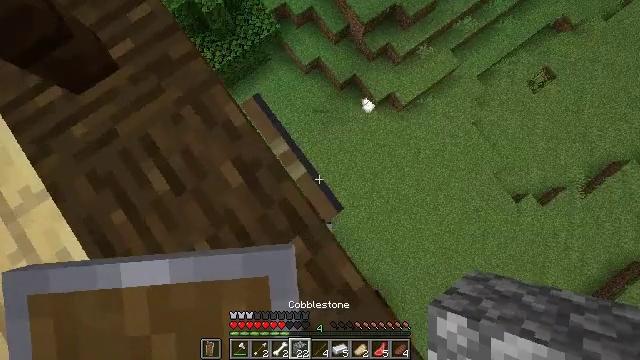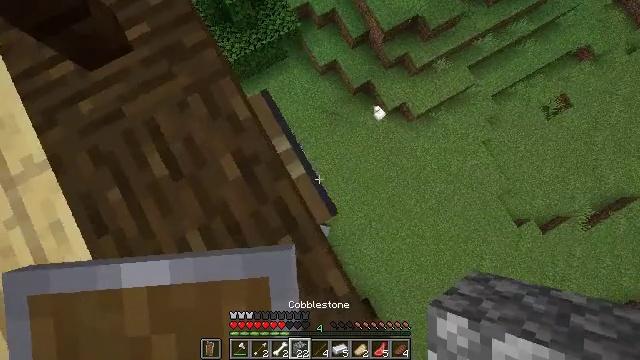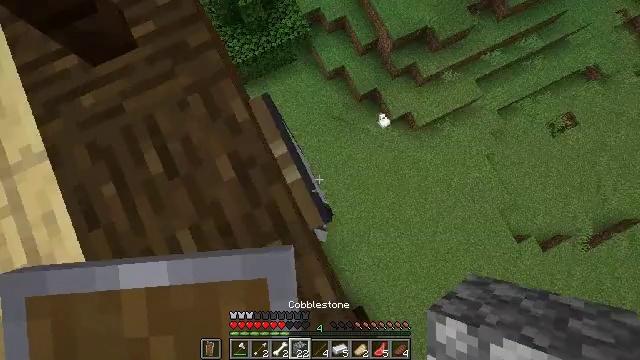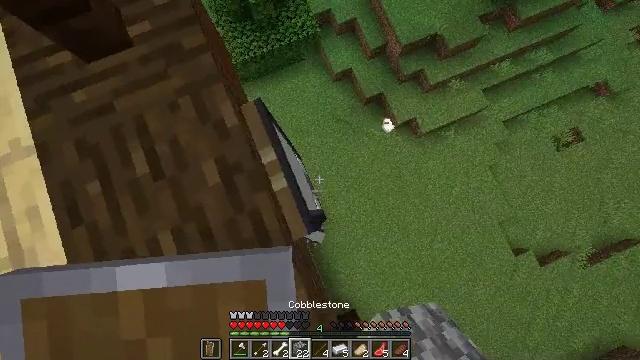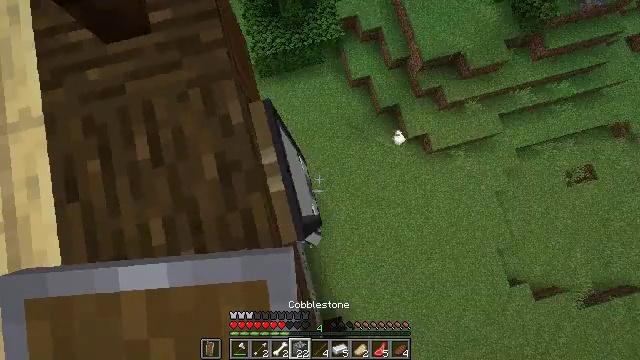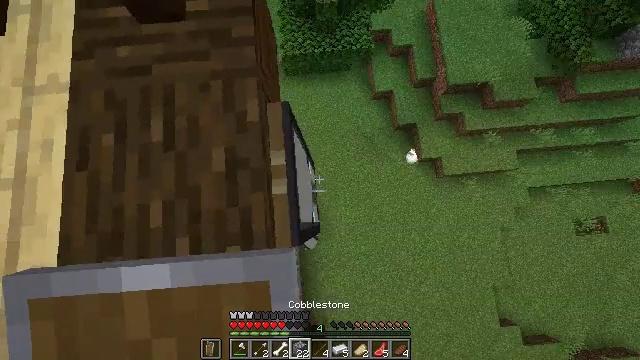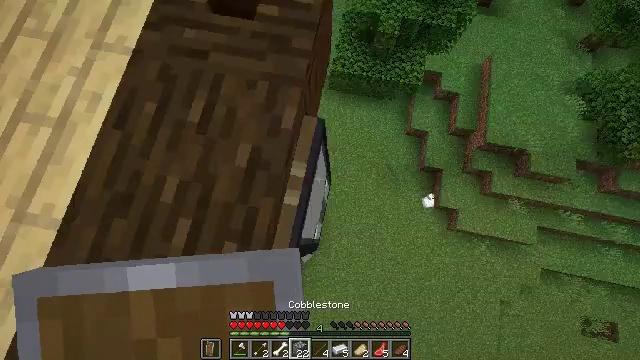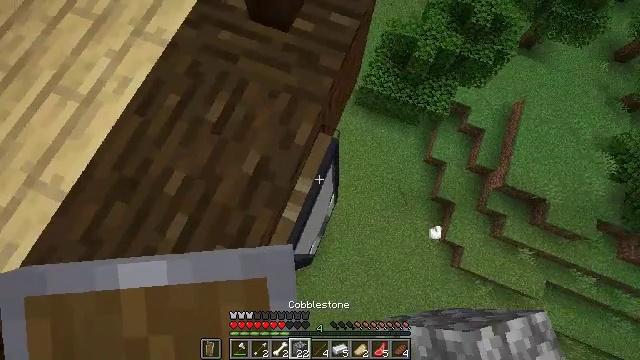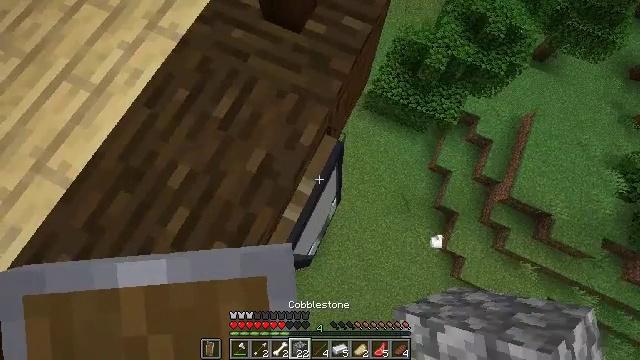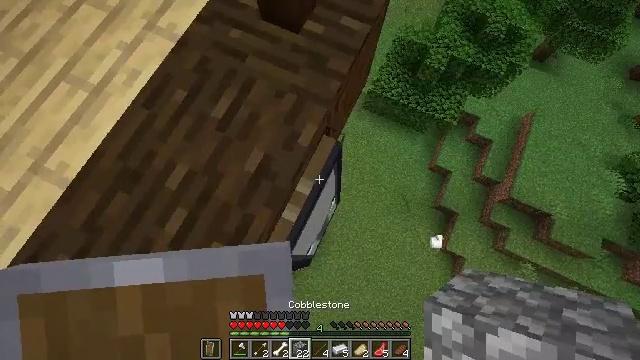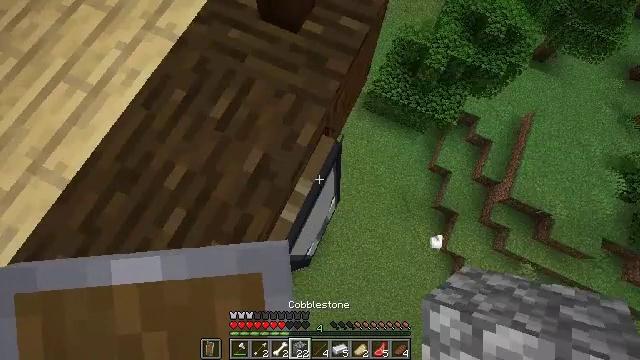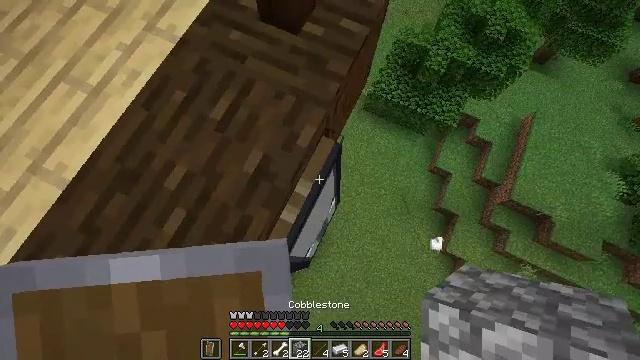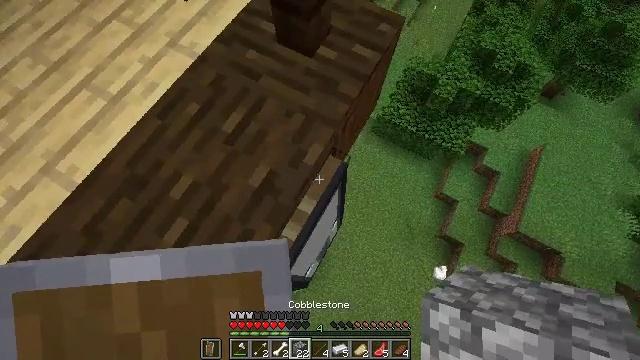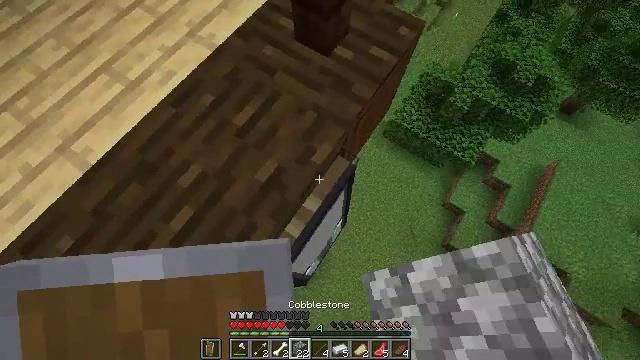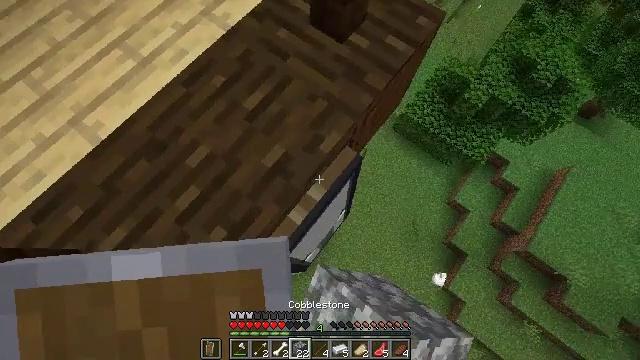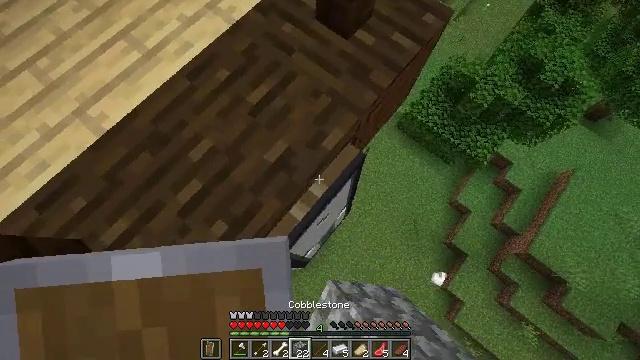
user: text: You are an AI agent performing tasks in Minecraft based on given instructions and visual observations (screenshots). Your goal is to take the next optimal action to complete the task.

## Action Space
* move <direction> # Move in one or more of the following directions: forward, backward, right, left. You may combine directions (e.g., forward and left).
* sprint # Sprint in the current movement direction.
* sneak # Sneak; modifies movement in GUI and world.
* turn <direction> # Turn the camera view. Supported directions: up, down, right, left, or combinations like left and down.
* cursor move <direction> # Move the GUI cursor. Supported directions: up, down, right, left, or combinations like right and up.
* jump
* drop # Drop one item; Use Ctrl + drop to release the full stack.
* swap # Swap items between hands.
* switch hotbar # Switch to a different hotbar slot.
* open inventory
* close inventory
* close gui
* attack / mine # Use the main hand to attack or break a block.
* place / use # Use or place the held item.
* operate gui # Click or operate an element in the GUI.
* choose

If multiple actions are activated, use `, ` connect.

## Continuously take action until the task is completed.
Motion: motion action
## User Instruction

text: Collect the white wall banner by attacking it.
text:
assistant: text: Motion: move forward and move right, sneak, turn left
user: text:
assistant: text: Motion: move forward and move right, sneak, turn left, attack / mine
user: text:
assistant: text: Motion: move forward and move right, sneak, turn left, attack / mine
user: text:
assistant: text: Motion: move forward and move right, sneak, turn left, attack / mine
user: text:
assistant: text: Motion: move forward, sneak, turn left, attack / mine
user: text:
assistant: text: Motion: move forward, sneak, turn left and up, attack / mine
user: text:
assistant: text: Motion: sneak, turn left and up, attack / mine
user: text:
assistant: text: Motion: sneak, turn left, attack / mine
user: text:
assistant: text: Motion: sneak, attack / mine
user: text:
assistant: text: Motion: sneak, attack / mine
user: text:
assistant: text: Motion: sneak, attack / mine
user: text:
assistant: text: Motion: sneak, turn left and up, attack / mine
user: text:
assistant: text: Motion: sneak, turn left, attack / mine
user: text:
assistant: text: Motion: sneak, turn left and down, attack / mine
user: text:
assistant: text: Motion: sneak, turn left, attack / mine
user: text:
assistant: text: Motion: sneak, turn left, attack / mine
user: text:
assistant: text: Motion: sneak, turn left, attack / mine
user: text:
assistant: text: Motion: sneak, turn left and down, attack / mine
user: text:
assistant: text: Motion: sneak, turn left, attack / mine
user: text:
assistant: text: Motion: sneak, turn left, attack / mine
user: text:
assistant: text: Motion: sneak, turn left, attack / mine
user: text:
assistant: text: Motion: sneak, turn left, attack / mine
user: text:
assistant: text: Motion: sneak, turn left, attack / mine
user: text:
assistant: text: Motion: sneak, attack / mine
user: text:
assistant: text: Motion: sneak, turn left, attack / mine
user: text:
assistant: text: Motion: sneak, turn left, attack / mine
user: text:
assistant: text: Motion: sneak, turn left, attack / mine
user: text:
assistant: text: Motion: sneak, turn left, attack / mine
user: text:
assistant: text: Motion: sneak, attack / mine
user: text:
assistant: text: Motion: sneak, attack / mine